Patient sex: M
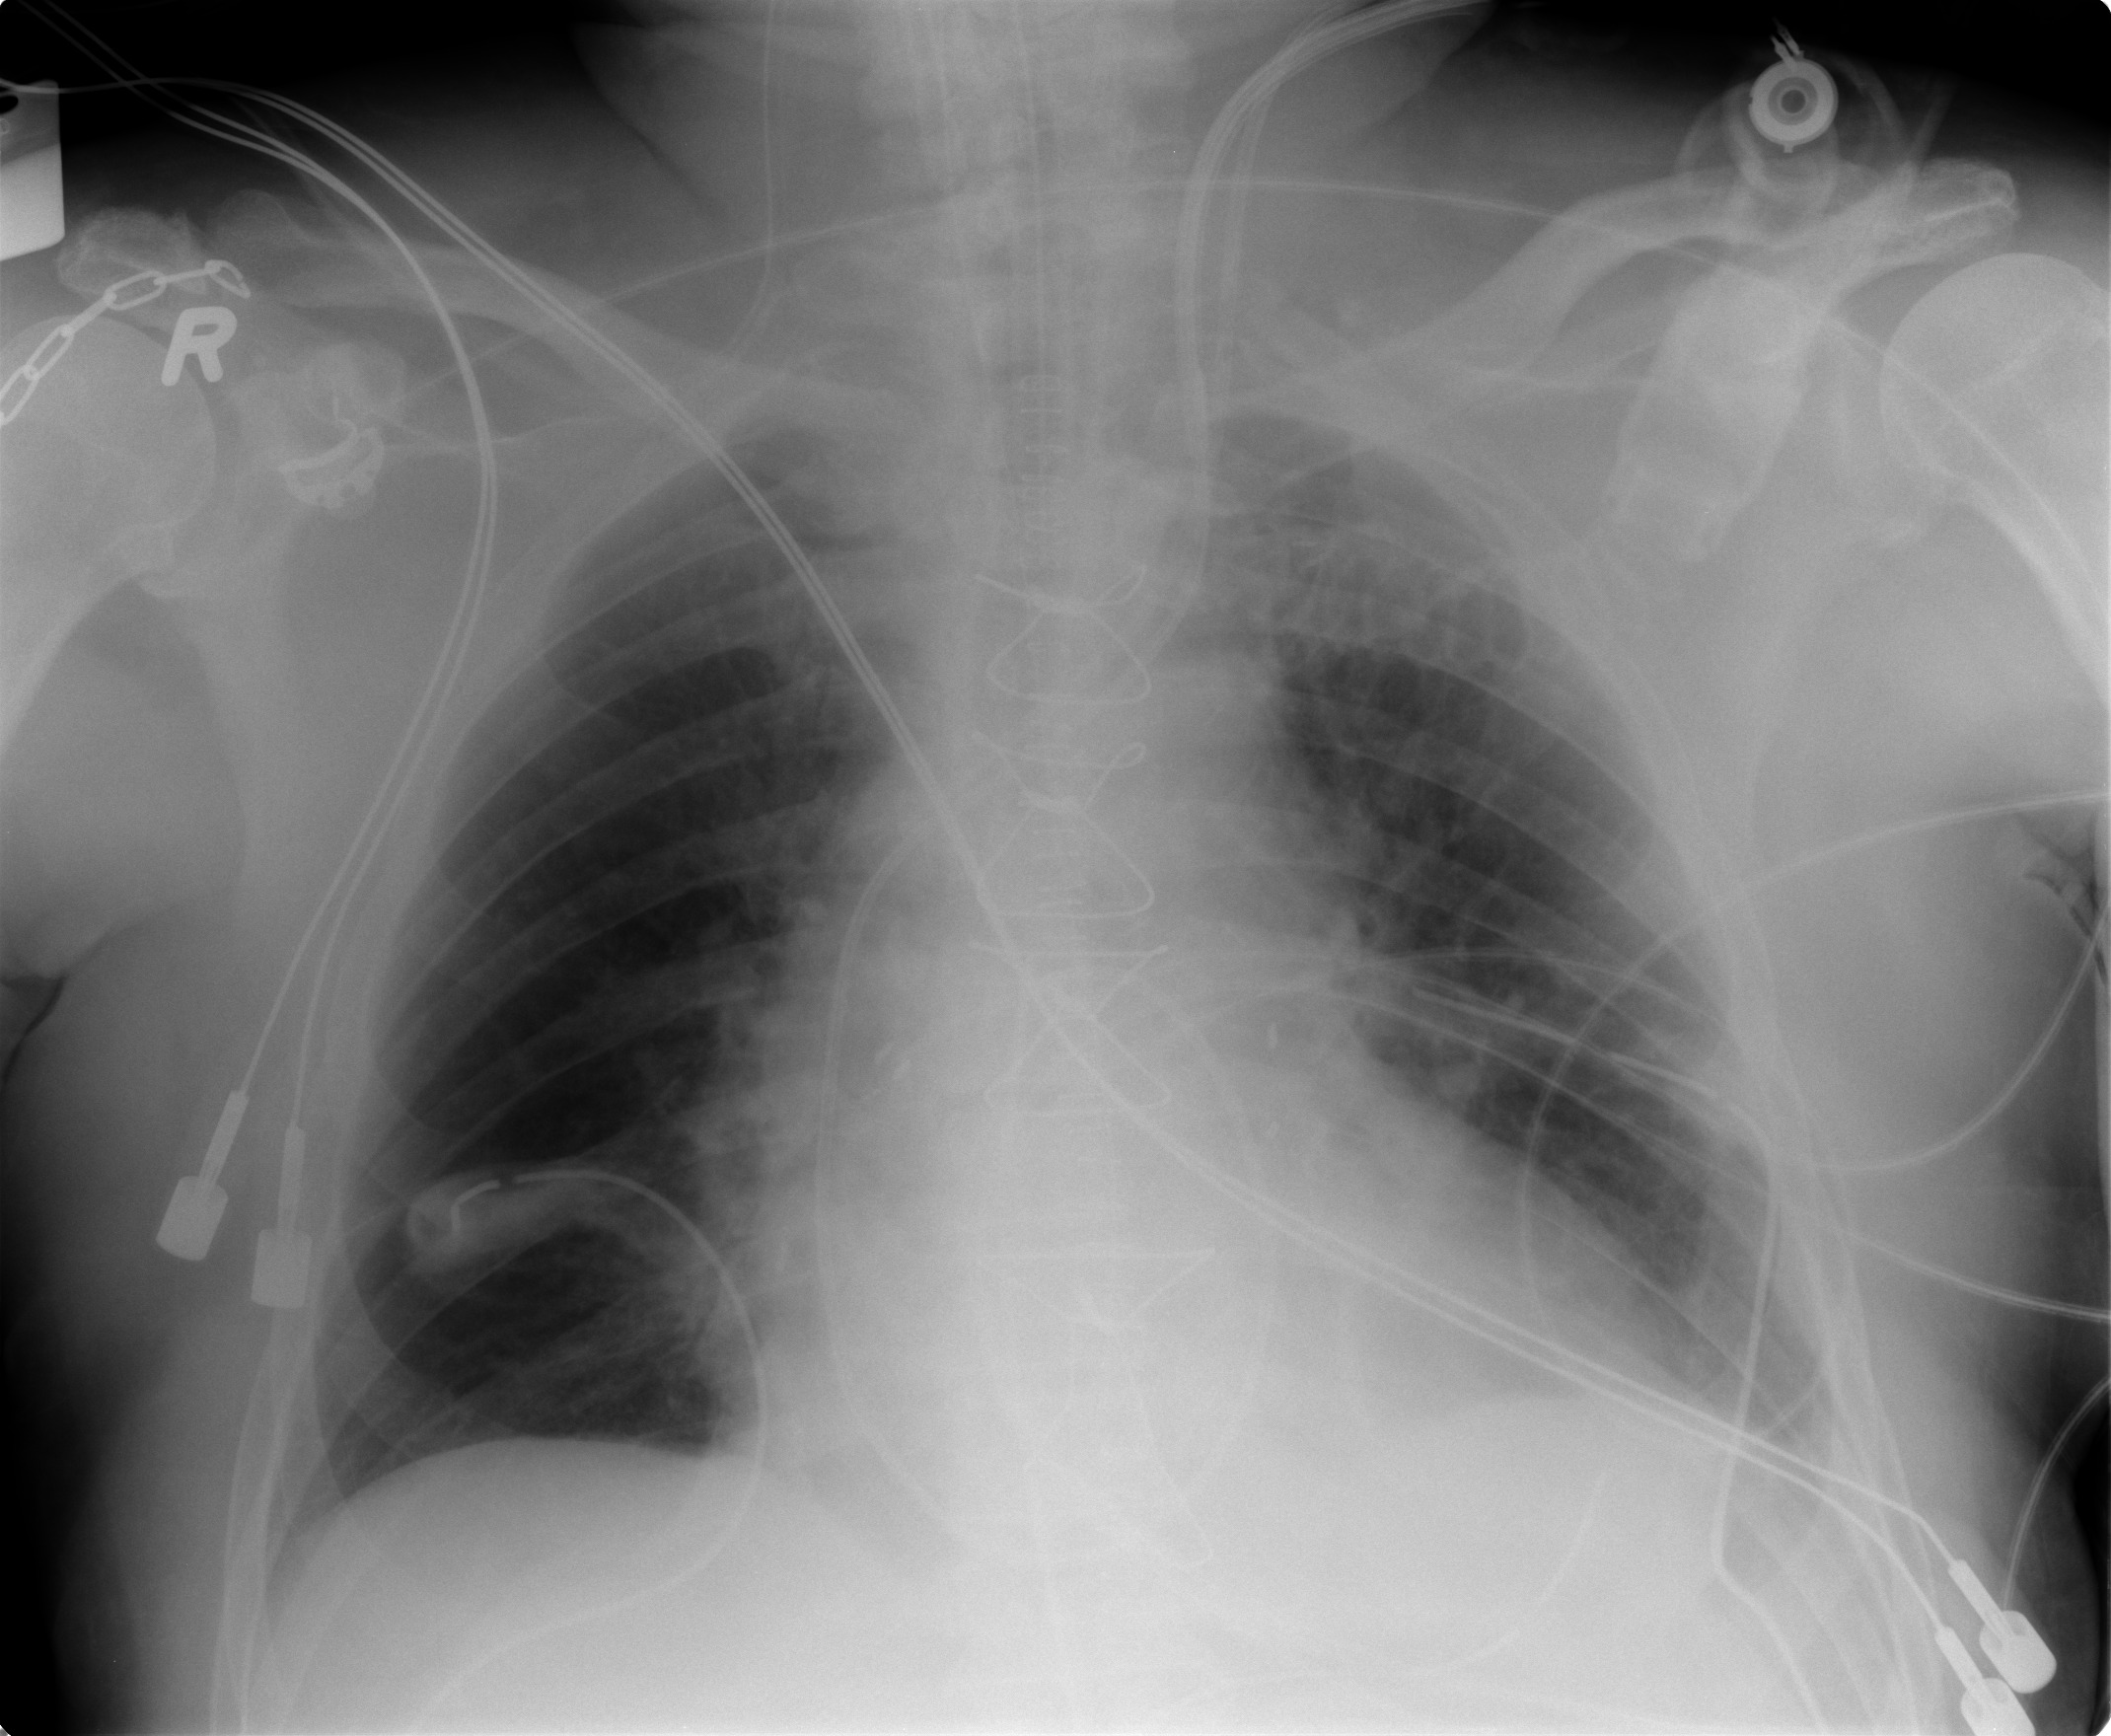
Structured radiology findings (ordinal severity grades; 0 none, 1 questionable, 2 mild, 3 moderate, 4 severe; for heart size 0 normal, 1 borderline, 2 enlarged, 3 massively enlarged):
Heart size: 2
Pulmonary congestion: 2
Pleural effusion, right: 0
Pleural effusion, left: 2
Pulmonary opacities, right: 0
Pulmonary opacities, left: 0
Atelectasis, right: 0
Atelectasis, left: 2